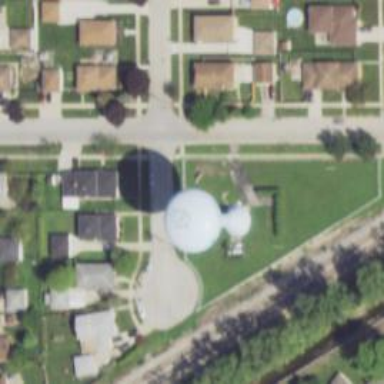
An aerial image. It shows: Water tower that is man-made.